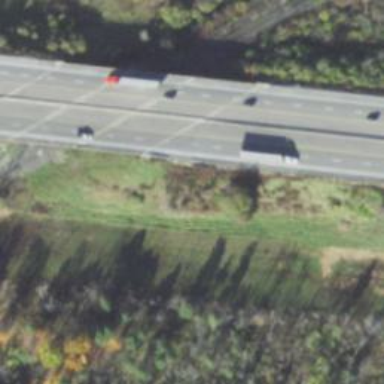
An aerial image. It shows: Bridge over motorway.